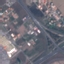
Label: Highway